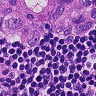
Metastatic tissue present: yes